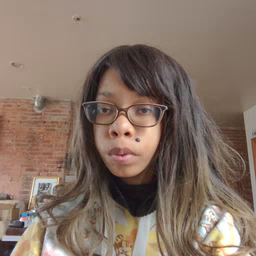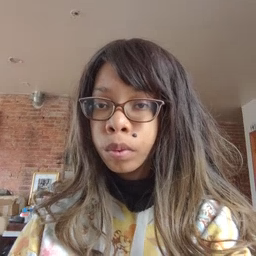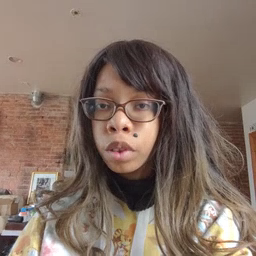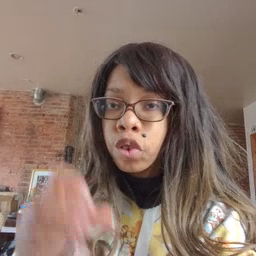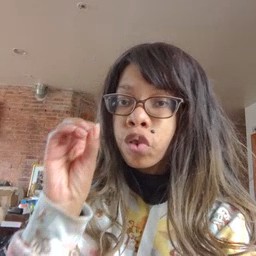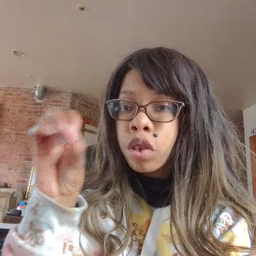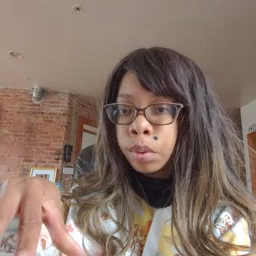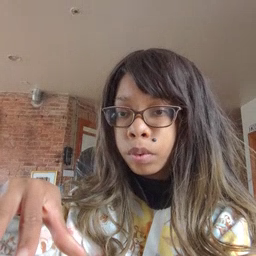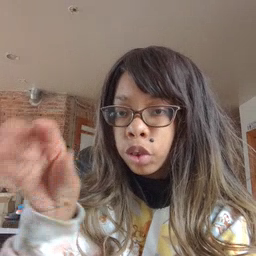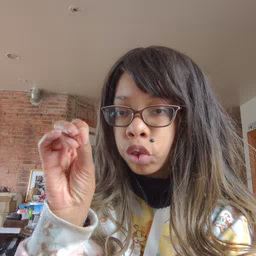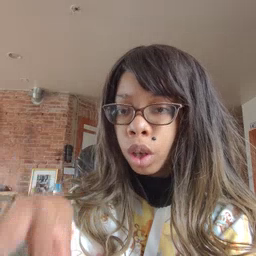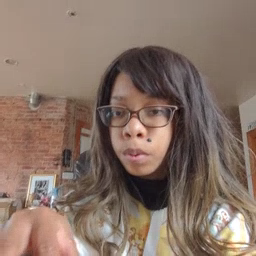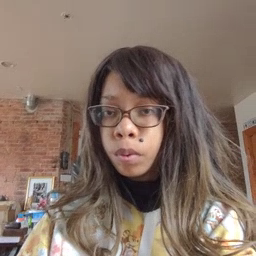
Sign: drop